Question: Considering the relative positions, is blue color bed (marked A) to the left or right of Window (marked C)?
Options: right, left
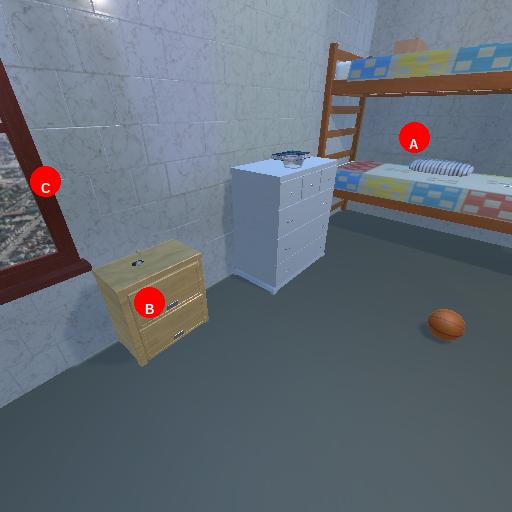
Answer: right